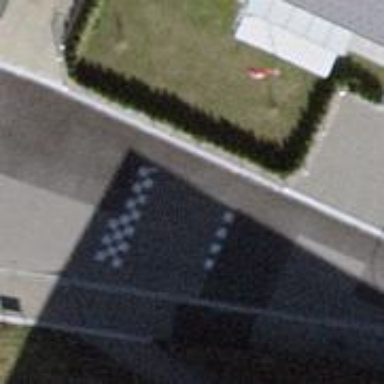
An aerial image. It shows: Traffic calming cushion.